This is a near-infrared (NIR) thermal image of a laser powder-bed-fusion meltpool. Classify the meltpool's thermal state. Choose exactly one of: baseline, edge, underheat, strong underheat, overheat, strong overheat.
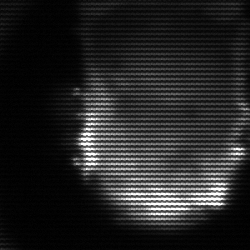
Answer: baseline